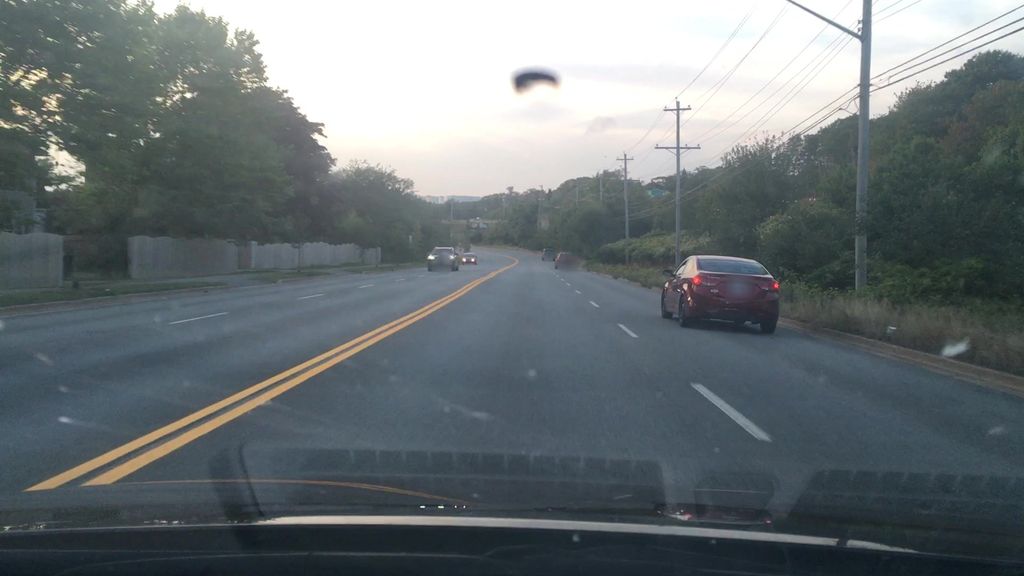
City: halifax